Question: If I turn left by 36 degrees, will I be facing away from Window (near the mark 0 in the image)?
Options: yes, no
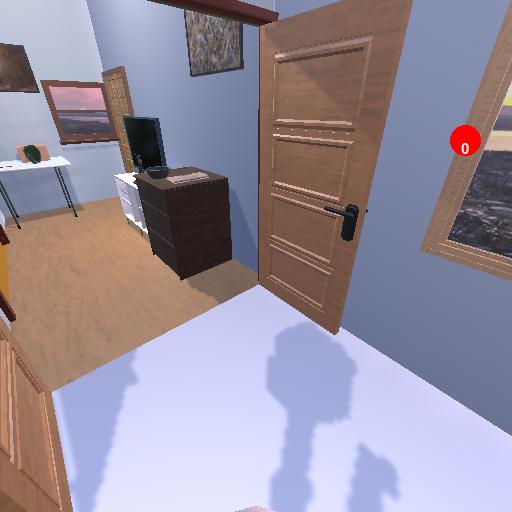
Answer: yes